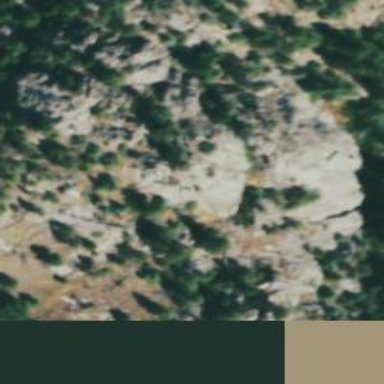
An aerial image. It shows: Landscape dominated by bare rock.